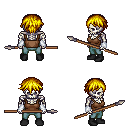
a pixel art fantasy rpg character, male body template, skeleton, brown pirate shirt, teal pants, blonde short bangs hairstyle, white cloth bracers, black shoes, spear, four views (front, back, left, right), 2x2 character sprite sheet, small pixel art, hard edges, no anti-aliasing